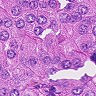
Metastatic tissue present: yes